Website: bh-photo
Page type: store-pickup
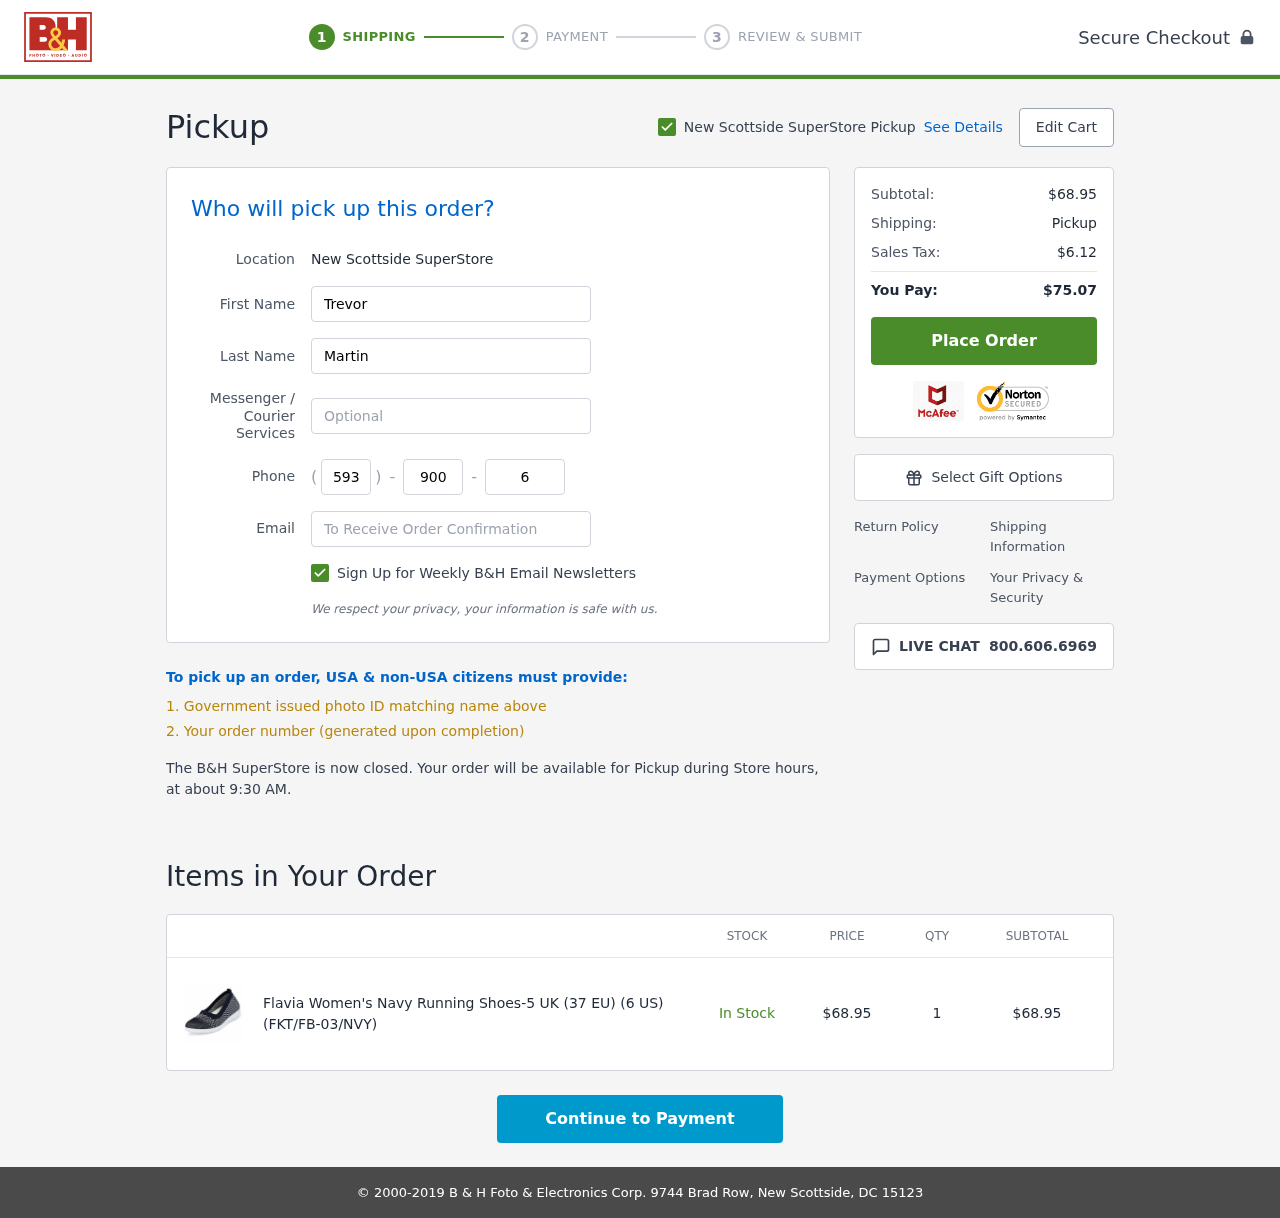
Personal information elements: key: PII_EMAIL
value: trevor_martin@gmail.com
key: PII_FIRSTNAME
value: Trevor
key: PII_LASTNAME
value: Martin
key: PII_LOCATION1_CITY
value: New Scottside SuperStore Pickup
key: PII_LOCATION1_CITY
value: New Scottside SuperStore
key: PII_PHONE_AREA
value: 593
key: PII_PHONE_PREFIX
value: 900
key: PII_PHONE_SUFFIX
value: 6562
Product elements: key: PRODUCT1_NAME
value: Flavia Women's Navy Running Shoes-5 UK (37 EU) (6 US) (FKT/FB-03/NVY)
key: PRODUCT1_PRICE
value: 68.95
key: PRODUCT1_QUANTITY
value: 1
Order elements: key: ORDER_SUBTOTAL
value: $68.95
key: ORDER_TAX
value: $6.12
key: ORDER_TOTAL
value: $75.07